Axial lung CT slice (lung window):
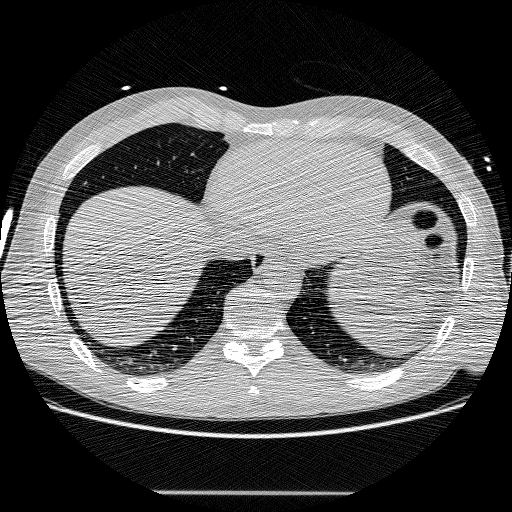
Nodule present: no